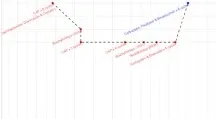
Treatment record for the eight patients that showed positive response to the suggested treatment. The x-axis displays a timeline (per 6 months), while the y-axis shows the response of the patient before applying the displayed treatment. Therapy regimens given before the personalized assessment are shown in red, whereas the personalized treatment is highlighted with blue. Plots were created using the ggplot2.
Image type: chart (chart)